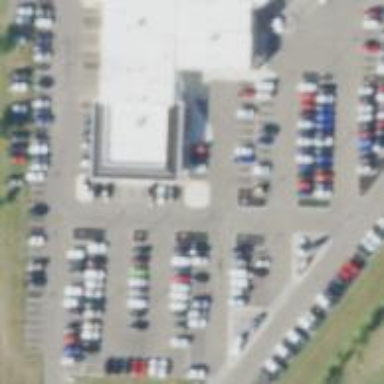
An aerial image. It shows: Retail area with car shop.